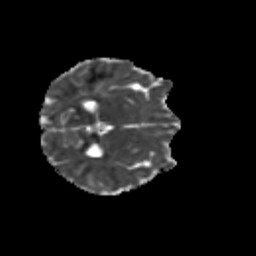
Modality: MD
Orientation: axial
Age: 11
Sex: male
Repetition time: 9.4 s
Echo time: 0.089 s